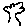
Label: tree